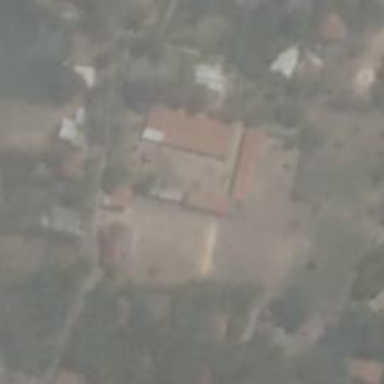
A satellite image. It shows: School.